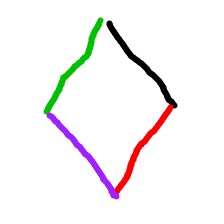
Shape: rhombus